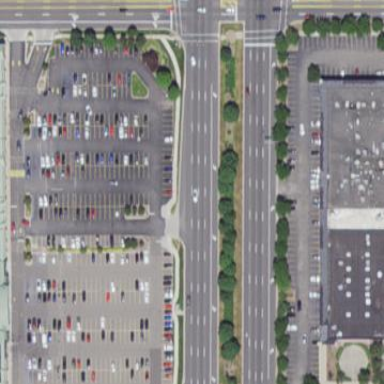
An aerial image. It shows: Parking area with surface.